Question: I made a database (php/mysql) with photos and descriptions. Everything works well. I can remove the entire record (4 pictures and descriptions) but do not know how to remove only one picture to remain eg 3. Thank you in advance for your help

delete.php
'''
<?php
// 2. Perform database query
$id = $photo["id"];
$safe_page_id = mysqli_real_escape_string($connection, $id);
$query = "DELETE FROM photographs ";
$query .= "WHERE id = {$id} ";
$query .= "LIMIT 1";
$result = mysqli_query($connection, $query);
if ($result && mysqli_affected_rows($connection) == 1) {
// Success
$_SESSION["message"] = "product removed.";
redirect_to("list_photos_46.php");
echo "Success!";
} else {
// Failure
$_SESSION["message"] = "Failure.";
redirect_to("list_photos_46.php?page={$id}");
die("Database query failed. " . mysqli_error($connection));
}
?>
'''
list_photos.php - deletes all pictures and descriptions
'''
<td><a href="delete_photo_2.php?id=<?php echo urlencode($row['id']); ?>"onclick="return confirm('are you sure? ');">{Delete}</a></td>
'''
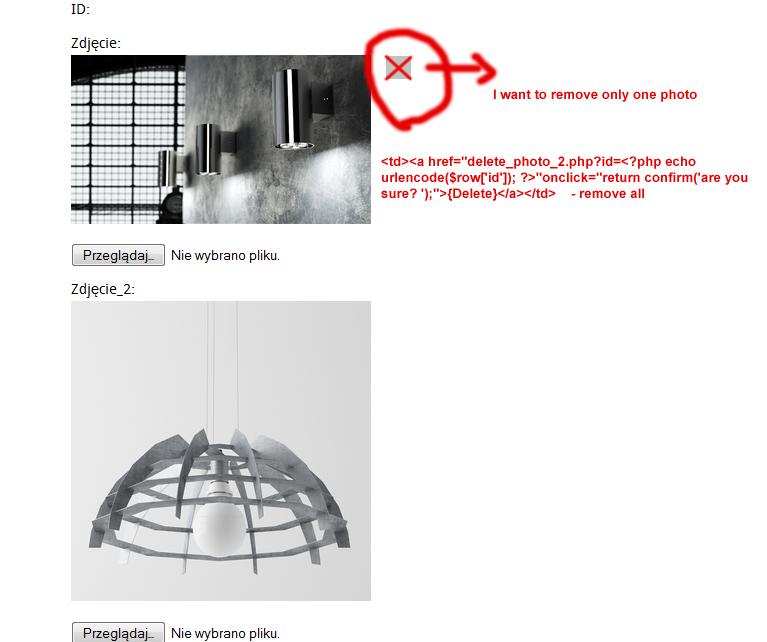
Answer: What I understand that you have 6 columns in tables
ID
Picture1
Picture2
Picture3
Picture4
description
When you delete any record Picture1,Picture2,Picture3,Picture4,description all are deleted. If you want to delete any one picture you can set that column to NULL. e.g picture3
'''
$query = "UPDATE photographs SET Picture3 = NULL WHERE id = {$id} ";
'''
Or when you are inserting pictures, insert four records for four pictures. In this way you can deleted them with the query in your code